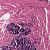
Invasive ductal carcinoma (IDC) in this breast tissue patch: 0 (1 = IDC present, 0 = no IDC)